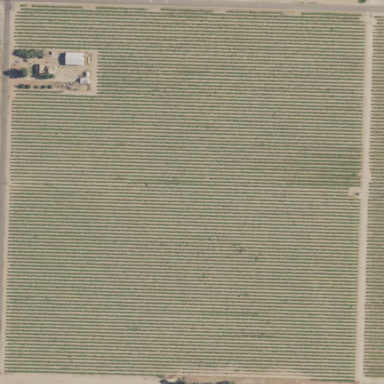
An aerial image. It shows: Vineyard with grape crops.